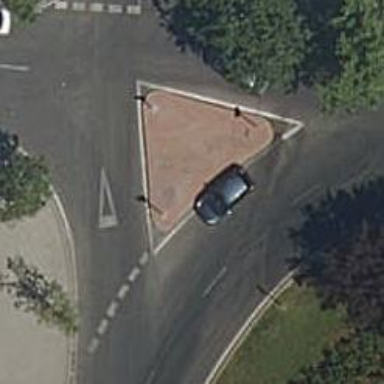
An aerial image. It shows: Secondary road with circular junction.